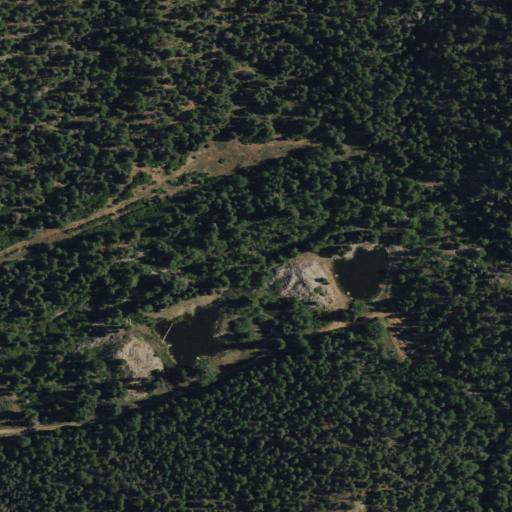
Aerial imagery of valley in New Mexico named Cañones Box containing evergreen forest, deciduous forest, woody wetlands, mixed forest, and open development